Question: I have an issue reading '.srt' file, whenever I am trying to read the file one by one and saving it in an arrayList to update the information to a jtable, the file is giving me only the first elements of the part of the file I need, but this is not the true issue the issue is the file is reading all the elements then add all the elements to one place I think in the array the following is code and input/output
'''
public static ArrayList<String> getFileEndingTime() {
ArrayList<String> Lines = new ArrayList<String>();
String file = "tra.srt";
BufferedReader br = null;
try {
br = new BufferedReader(new FileReader(file));
String line;
while((line = br.readLine()) != null) {
if (line.indexOf(':') != -1 && line.indexOf(',') != -1 && line.indexOf('0') != -1) {
//line.substring(18, 29);
Lines.add(line.substring(18, 29));
System.out.println(Lines);
}
}
}
catch(IOException ex) {
System.err.println(ex);
}
return Lines;
}
'''
the input is the same as the output but it should not read the file from the beginning every time because of that all the column in the JTable have only the value [0:00:04,080]
i think the right output is in order from top to down
'''
0:00:04,080
0:00:07,040
0:00:12,160
'''
the output
'''
[0:00:04,080]
[0:00:04,080, 0:00:07,040]
[0:00:04,080, 0:00:07,040, 0:00:12,160]
[0:00:04,080, 0:00:07,040, 0:00:12,160, 0:00:13,720]
[0:00:04,080, 0:00:07,040, 0:00:12,160, 0:00:13,720, 0:00:16,800]
[0:00:04,080, 0:00:07,040, 0:00:12,160, 0:00:13,720, 0:00:16,800, 0:00:19,960]
'''
file look like this
'''
1
00:00:01,600 --> 00:00:04,080
<b>Mr Magnussen, please state your
full name for the record.</b>
2
00:00:04,080 --> 00:00:07,040
Charles Augustus Magnussen.
3
00:00:08,960 --> 00:00:12,160
how would you describe your
influence over the Prime Minister?
'''
the output in the JTable all this in one cell
'''
[0:00:04,080, 0:00:07,040, 0:00:12,160, 0:00:13,720, 0:00:16,800, 0:00:19,960, 0:00:21,440, 0:00:28,520, 0:00:30,320, 0:00:32,920, 0:00:35,720, 0:00:39,400, 0:00:41,880, 0:00:45,640, 0:00:49,160, 0:00:54,800, 0:00:56,760, 0:01:00,160, 0:01:03,240, 0:01:05,360, 0:01:08,920, 0:01:11,600, 0:01:14,480, 0:01:15,680, 0:01:30,160, 0:02:45,120, 0:02:56,720, 0:02:58,760, 0:03:02,600, 0:03:04,040, 0:03:07,360, 0:03:12,400, 0:03:13,800, 0:03:16,360, 0:03:18,320, 0:03:20,480, 0:03:22,400, 0:03:27,320, 0:03:29,320, 0:03:30,760, 0:03:34,480, 0:03:40,240, 0:03:41,880, 0:03:44,720, 0:03:46,680, 0:03:48,840, 0:03:51,720, 0:03:53,440, 0:03:56,200, 0:03:57,880, 0:04:00,640, 0:04:01,960, 0:04:04,720, 0:04:07,800, 0:04:10,680, 0:04:12,080, 0:04:18,720, 0:04:21,560, 0:04:27,120, 0:04:28,960, 0:04:32,720, 0:04:37,800, 0:04:39,200, 0:04:41,360, 0:04:43,760, 0:04:45,440, 0:04:47,000, 0:04:49,320, 0:04:50,480, 0:04:52,520, 0:05:06,720, 0:05:14,160, 0:05:23,720, 0:05:25,120, 0:05:36,320, 0:05:38,920, 0:05:40,040, 0:05:42,840, 0:05:45,800, 0:05:48,120, 0:05:51,160, 0:05:52,760, 0:05:57,000, 0:06:00,480, 0:06:03,920, 0:06:06,080, 0:06:48,200, 0:06:50,600, 0:06:52,160, 0:06:55,240, 0:07:04,000, 0:07:08,080, 0:07:09,560, 0:07:11,600, 0:07:15,200, 0:07:16,520, 0:07:22,240, 0:07:25,760, 0:07:27,000, 0:07:28,880, 0:07:31,000, 0:07:33,960, 0:07:36,040, 0:07:37,760, 0:07:42,280, 0:07:47,240, 0:07:50,560, 0:07:54,280, 0:07:57,400, 0:07:58,800, 0:08:01,160, 0:08:03,400, 0:08:06,040, 0:08:08,560, 0:08:10,360, 0:08:12,360, 0:08:15,160, 0:08:17,160, 0:08:18,760, 0:08:29,880, 0:08:33,000, 0:08:35,000, 0:08:37,520, 0:08:39,320, 0:08:42,400, 0:08:43,880, 0:08:48,360, 0:08:53,160, 0:08:57,960, 0:09:02,480, 0:09:04,000, 0:09:07,440, 0:09:10,280, 0:09:13,120, 0:09:14,560, 0:09:17,960, 0:09:21,000, 0:09:23,520, 0:09:30,160, 0:09:31,640, 0:09:37,480, 0:09:40,360, 0:09:41,920, 0:09:43,240, 0:09:46,920, 0:09:49,000, 0:09:51,000, 0:09:53,120, 0:09:56,240, 0:09:58,480, 0:10:01,960, 0:10:03,480, 0:10:06,240, 0:10:20,560, 0:10:23,920, 0:10:30,080, 0:10:33,760, 0:10:35,200, 0:10:37,840, 0:10:40,240, 0:10:42,920, 0:10:45,280, 0:10:49,680, 0:10:54,440, 0:11:00,720, 0:11:03,760, 0:11:05,160, 0:11:07,680, 0:11:09,120, 0:11:10,960, 0:11:13,480, 0:11:15,400, 0:11:17,640, 0:11:20,040, 0:11:28,840, 0:11:32,360, 0:11:36,800, 0:11:39,560, 0:11:41,720, 0:11:43,240, 0:11:46,200, 0:11:49,400, 0:12:02,840, 0:12:05,120, 0:12:17,320, 0:12:19,440, 0:12:20,720, 0:12:24,160, 0:12:27,520, 0:12:29,960, 0:12:32,240, 0:12:34,200, 0:12:36,200, 0:12:39,040, 0:12:41,000, 0:12:43,520, 0:12:45,720, 0:12:48,360, 0:12:50,880, 0:12:54,680, 0:12:58,760, 0:13:01,440, 0:13:05,720, 0:13:07,640, 0:13:11,960, 0:13:14,440, 0:13:16,960, 0:13:19,280, 0:13:22,560, 0:13:25,320, 0:13:28,760, 0:13:32,480, 0:13:34,880, 0:13:36,400, 0:13:42,200, 0:13:43,920, 0:13:45,560, 0:13:48,280, 0:13:50,280, 0:13:51,400, 0:13:56,480, 0:13:58,760, 0:14:03,560, 0:14:05,760, 0:14:08,320, 0:14:11,280, 0:14:15,360, 0:14:21,240, 0:14:24,640, 0:14:26,920, 0:14:30,160, 0:14:33,600, 0:14:36,000, 0:14:38,560, 0:14:44,440, 0:14:46,640, 0:14:48,320, 0:14:51,760, 0:14:55,160, 0:15:00,880, 0:15:02,920, 0:15:06,680, 0:15:10,720, 0:15:13,080, 0:15:15,800, 0:15:17,640, 0:15:20,800, 0:15:28,200, 0:15:31,960, 0:15:35,560, 0:15:38,200, 0:15:41,360, 0:15:43,480, 0:15:45,040, 0:15:48,760, 0:15:51,000, 0:15:52,400, 0:15:55,720, 0:15:57,680, 0:15:59,280, 0:16:02,200, 0:16:05,440, 0:16:08,760, 0:16:11,920, 0:16:13,400, 0:16:17,040, 0:16:19,760, 0:16:22,240, 0:16:27,520, 0:16:29,640, 0:16:31,560, 0:16:34,000, 0:16:42,120, 0:16:44,560, 0:16:47,240, 0:16:50,160, 0:16:54,120, 0:16:56,960, 0:17:02,160, 0:17:07,120, 0:17:08,720, 0:17:11,720, 0:17:13,480, 0:17:15,400, 0:17:17,640, 0:17:19,960, 0:17:22,840, 0:17:24,440, 0:17:30,680, 0:17:32,880, 0:17:34,040, 0:17:38,840, 0:17:40,680, 0:17:43,040, 0:17:45,640, 0:17:49,680, 0:17:53,160, 0:18:04,280, 0:18:07,200, 0:18:09,840, 0:18:12,840, 0:18:15,640, 0:18:18,400, 0:18:19,720, 0:18:23,040, 0:18:36,560, 0:18:37,680, 0:18:40,840, 0:18:43,240, 0:18:45,400, 0:18:48,520, 0:18:51,640, 0:18:52,880, 0:18:54,440, 0:18:55,640, 0:18:57,760, 0:18:59,200, 0:19:02,840, 0:19:05,360, 0:19:08,320, 0:19:10,400, 0:19:13,280, 0:19:15,240, 0:19:21,120, 0:19:26,400, 0:19:29,560, 0:19:33,520, 0:19:35,880, 0:19:37,280, 0:19:45,560, 0:19:49,200, 0:19:51,000, 0:19:54,920, 0:20:00,360, 0:20:04,880, 0:20:07,160, 0:20:12,000, 0:20:15,120, 0:20:16,480, 0:20:19,600, 0:20:22,400, 0:20:27,280, 0:20:29,080, 0:20:31,920, 0:20:33,040, 0:20:37,840, 0:20:40,120, 0:20:42,520, 0:20:46,280, 0:20:49,480, 0:20:52,400, 0:20:55,560, 0:20:57,280, 0:20:59,920, 0:21:04,080, 0:21:07,240, 0:21:09,760, 0:21:13,000, 0:21:14,920, 0:21:16,600, 0:21:20,040, 0:21:26,080, 0:21:28,920, 0:21:30,960, 0:21:40,760, 0:21:48,560, 0:21:50,280, 0:21:52,840, 0:21:55,880, 0:22:00,440, 0:22:03,920, 0:22:06,560, 0:22:11,520, 0:22:13,480, 0:22:15,280, 0:22:18,600, 0:22:21,720, 0:22:23,360, 0:22:25,560, 0:22:28,480, 0:22:31,840, 0:22:37,160, 0:22:38,880, 0:22:41,640, 0:22:43,760, 0:22:45,680, 0:22:48,480, 0:22:51,160, 0:22:53,040, 0:22:56,960, 0:22:59,920, 0:23:01,640, 0:23:09,080, 0:23:19,760, 0:23:23,520, 0:23:25,800, 0:23:27,120, 0:23:33,120, 0:23:34,720, 0:23:35,800, 0:23:44,400, 0:23:46,440, 0:23:49,280, 0:23:50,960, 0:23:57,200, 0:23:58,600, 0:24:07,080, 0:24:14,520, 0:24:16,600, 0:24:19,400, 0:24:23,760, 0:24:26,880, 0:24:32,880, 0:24:34,520, 0:24:38,080, 0:24:39,960, 0:24:44,840, 0:24:49,200, 0:24:55,480, 0:24:57,160, 0:25:01,040, 0:25:04,080, 0:25:08,120, 0:25:11,160, 0:25:15,560, 0:25:18,440, 0:25:21,160, 0:25:27,160, 0:25:28,560, 0:25:33,640, 0:25:35,480, 0:25:37,080, 0:25:44,120, 0:25:49,400, 0:25:52,560, 0:25:56,480, 0:26:02,440, 0:26:04,960, 0:26:09,520, 0:26:11,320, 0:26:14,720, 0:26:18,240, 0:26:24,880, 0:26:27,360, 0:26:33,320, 0:26:34,600, 0:26:38,880, 0:26:40,840, 0:26:45,040, 0:26:52,360, 0:26:55,320, 0:26:59,360, 0:27:01,760, 0:27:05,400, 0:27:07,560, 0:27:11,120, 0:27:13,800, 0:27:17,720, 0:27:21,920, 0:27:25,120, 0:27:28,000, 0:27:30,240, 0:27:31,480, 0:27:35,080, 0:27:37,840, 0:27:41,000, 0:27:44,080, 0:27:49,040, 0:27:54,200, 0:28:10,880, 0:28:14,520, 0:28:16,520, 0:28:23,960, 0:28:26,560, 0:28:29,200, 0:28:33,480, 0:28:36,560, 0:28:40,120, 0:28:42,320, 0:28:46,000, 0:28:48,320, 0:28:50,960, 0:28:55,800, 0:28:59,400, 0:29:01,480, 0:29:05,120, 0:29:07,960, 0:29:10,760, 0:29:13,600, 0:29:16,160, 0:29:18,880, 0:29:21,680, 0:29:23,440, 0:29:25,920, 0:29:27,880, 0:29:32,000, 0:29:35,120, 0:29:37,440, 0:29:39,640, 0:29:42,720, 0:29:50,120, 0:29:52,320, 0:29:55,080, 0:29:59,040, 0:30:01,040, 0:30:03,680, 0:30:04,800, 0:30:10,280, 0:30:13,200, 0:30:15,960, 0:30:28,920, 0:30:30,480, 0:30:32,600, 0:30:35,880, 0:30:37,880, 0:30:41,280, 0:30:43,000, 0:31:02,040, 0:31:04,040, 0:31:08,520, 0:31:12,040, 0:31:16,600, 0:31:22,320, 0:31:25,480, 0:31:28,640, 0:31:31,440, 0:31:34,160, 0:31:44,160, 0:31:46,840, 0:31:48,160, 0:31:50,240, 0:31:52,080, 0:31:54,120, 0:31:55,760, 0:31:56,800, 0:32:00,040, 0:32:02,280, 0:32:03,520, 0:32:11,120, 0:32:12,240, 0:32:17,520, 0:32:28,160, 0:32:30,040, 0:32:33,000, 0:32:35,920, 0:32:38,880, 0:32:40,520, 0:32:45,000, 0:32:49,720, 0:32:52,960, 0:32:57,000, 0:33:08,200, 0:33:11,440, 0:33:14,720, 0:33:16,480, 0:33:20,640, 0:33:23,200, 0:33:25,320, 0:33:29,120, 0:33:33,040, 0:33:42,280, 0:33:57,320, 0:33:58,360, 0:34:00,960, 0:34:06,240, 0:34:07,960, 0:34:12,520, 0:34:15,880, 0:34:18,360, 0:34:19,960, 0:34:29,400, 0:34:31,160, 0:34:34,960, 0:34:43,960, 0:34:48,200, 0:34:50,920, 0:34:53,760, 0:34:56,680, 0:35:00,320, 0:35:04,920, 0:35:09,160, 0:35:11,840, 0:35:14,480, 0:35:18,320, 0:35:20,600, 0:35:22,960, 0:35:26,920, 0:35:29,600, 0:35:31,800, 0:35:33,360, 0:35:38,280, 0:35:40,040, 0:35:42,400, 0:35:44,560, 0:35:46,160, 0:35:48,640, 0:35:50,840, 0:35:54,280, 0:35:55,560, 0:35:57,760, 0:36:00,360, 0:36:02,600, 0:36:04,800, 0:36:11,360, 0:36:12,800, 0:36:14,320, 0:36:17,960, 0:36:20,000, 0:36:22,960, 0:36:25,200, 0:36:27,760, 0:36:31,120, 0:36:34,640, 0:36:35,960, 0:36:37,200, 0:36:54,960, 0:36:59,200, 0:37:02,160, 0:37:05,320, 0:37:06,760, 0:37:09,520, 0:37:13,920, 0:37:15,600, 0:37:22,240, 0:37:27,160, 0:37:29,760, 0:37:31,560, 0:37:33,600, 0:37:34,800, 0:37:36,720, 0:37:38,200, 0:37:41,080, 0:37:44,680, 0:37:46,360, 0:37:55,400, 0:37:58,640, 0:38:00,840, 0:38:03,120, 0:38:09,040, 0:38:13,520, 0:38:17,480, 0:38:21,280, 0:38:24,000, 0:38:32,920, 0:38:41,560, 0:38:44,720, 0:38:47,480, 0:38:51,960, 0:38:53,520, 0:38:57,080, 0:39:00,040, 0:39:01,520, 0:39:02,760, 0:39:03,880, 0:39:05,200, 0:39:06,800, 0:39:08,000, 0:39:10,240, 0:39:12,440, 0:39:15,440, 0:39:20,200, 0:39:23,720, 0:39:26,320, 0:39:30,120, 0:39:31,840, 0:39:35,080, 0:39:41,080, 0:39:44,480, 0:39:46,000, 0:39:58,720, 0:40:03,640, 0:40:05,960, 0:40:10,200, 0:40:14,280, 0:40:16,520, 0:40:19,480, 0:40:36,360, 0:40:38,000, 0:40:45,200, 0:41:37,520, 0:41:39,240, 0:41:42,600, 0:41:45,360, 0:41:46,760, 0:41:48,720, 0:41:49,960, 0:42:10,680, 0:42:14,200, 0:42:17,760, 0:42:25,000, 0:42:28,760, 0:42:32,200, 0:42:35,720, 0:42:46,040, 0:42:49,520, 0:42:51,880, 0:42:54,360, 0:42:57,560, 0:42:59,160, 0:43:01,640, 0:43:03,400, 0:43:06,560, 0:43:09,040, 0:43:10,520, 0:43:12,560, 0:43:15,320, 0:43:17,240, 0:43:19,640, 0:43:22,960, 0:43:25,040, 0:43:26,680, 0:43:30,200, 0:43:32,360, 0:43:34,560, 0:43:36,200, 0:43:38,760, 0:43:40,680, 0:43:43,000, 0:43:45,800, 0:43:47,080, 0:43:50,600, 0:43:52,160, 0:43:54,520, 0:43:56,640, 0:44:01,400, 0:44:05,560, 0:44:08,200, 0:44:10,600, 0:44:14,320, 0:44:16,840, 0:44:19,320, 0:44:22,040, 0:44:24,160, 0:44:45,520, 0:44:47,880, 0:44:49,240, 0:44:53,240, 0:44:57,720, 0:45:05,840, 0:45:16,640, 0:45:18,840, 0:45:21,040, 0:45:24,480, 0:45:31,800, 0:45:35,880, 0:45:37,560, 0:45:40,040, 0:45:44,360, 0:45:47,360, 0:45:49,000, 0:45:51,280, 0:45:53,360, 0:45:54,840, 0:45:57,120, 0:45:58,760, 0:46:04,520, 0:46:06,160, 0:46:07,440, 0:46:11,640, 0:46:13,880, 0:46:16,760, 0:46:18,720, 0:46:21,600, 0:46:25,360, 0:46:27,680, 0:46:30,160, 0:46:32,920, 0:46:37,200, 0:46:39,520, 0:46:42,520, 0:46:46,720, 0:46:50,680, 0:46:53,520, 0:46:56,080, 0:47:01,800, 0:47:06,120, 0:47:08,560, 0:47:11,880, 0:47:19,240, 0:47:20,920, 0:47:28,080, 0:47:31,400, 0:47:35,080, 0:47:42,360, 0:47:44,320, 0:47:48,080, 0:47:53,240, 0:47:56,600, 0:48:00,160, 0:48:02,240, 0:48:06,080, 0:48:08,280, 0:48:11,160, 0:48:13,600, 0:48:15,800, 0:48:16,960, 0:48:18,640, 0:48:23,120, 0:48:26,280, 0:48:28,360, 0:48:32,360, 0:48:35,240, 0:48:37,760, 0:48:40,280, 0:48:42,600, 0:48:44,440, 0:48:48,240, 0:48:54,240, 0:48:55,840, 0:48:58,800, 0:49:03,960, 0:49:07,360, 0:49:13,520, 0:49:18,000, 0:49:23,120, 0:49:27,280, 0:49:31,120, 0:49:35,800, 0:49:38,360, 0:49:41,280, 0:49:44,040, 0:49:47,600, 0:49:49,360, 0:49:51,920, 0:49:54,560, 0:49:57,000, 0:49:59,080, 0:50:01,800, 0:50:06,040, 0:50:08,360, 0:50:11,080, 0:50:14,680, 0:50:16,760, 0:50:18,280, 0:50:21,320, 0:50:37,040, 0:50:43,160, 0:50:45,200, 0:50:57,960, 0:50:59,920, 0:51:05,560, 0:51:10,960, 0:51:17,240, 0:51:21,840, 0:51:25,600, 0:51:28,240, 0:51:30,720, 0:51:35,280, 0:51:40,360, 0:51:41,560, 0:51:45,800, 0:52:04,440, 0:52:20,120, 0:52:23,000, 0:52:25,200, 0:52:28,760, 0:52:30,760, 0:52:33,640, 0:52:35,400, 0:52:37,920, 0:52:40,200, 0:52:42,920, 0:52:45,080, 0:52:46,720, 0:52:47,960, 0:52:49,640, 0:52:53,560, 0:52:57,960, 0:52:59,360, 0:53:01,080, 0:53:04,160, 0:53:06,680, 0:53:08,760, 0:53:10,600, 0:53:12,680, 0:53:14,800, 0:53:17,960, 0:53:22,600, 0:53:25,880, 0:53:32,920, 0:53:36,280, 0:53:39,360, 0:53:41,440, 0:53:43,560, 0:53:46,720, 0:53:48,800, 0:53:54,440, 0:53:56,000, 0:54:01,640, 0:54:04,360, 0:54:08,120, 0:54:12,120, 0:54:14,400, 0:54:21,040, 0:54:25,400, 0:54:27,280, 0:54:31,240, 0:54:32,720, 0:54:44,160, 0:54:47,520, 0:54:53,480, 0:55:08,200, 0:55:14,120, 0:55:16,520, 0:55:20,160, 0:55:21,680, 0:55:23,000, 0:55:27,000, 0:55:28,360, 0:55:32,440, 0:55:34,960, 0:55:37,720, 0:55:42,680, 0:55:43,720, 0:55:46,560, 0:55:49,280, 0:55:53,080, 0:55:54,640, 0:55:57,320, 0:55:59,360, 0:56:01,680, 0:56:04,080, 0:56:06,080, 0:56:08,960, 0:56:11,360, 0:56:13,880, 0:56:17,520, 0:56:19,440, 0:56:22,440, 0:56:24,080, 0:56:26,480, 0:56:30,240, 0:56:34,560, 0:56:39,440, 0:56:41,080, 0:56:43,480, 0:56:49,080, 0:56:53,600, 0:57:01,880, 0:57:05,960, 0:57:08,560, 0:57:10,520, 0:57:12,760, 0:57:16,280, 0:57:19,640, 0:57:23,360, 0:57:27,400, 0:57:32,720, 0:57:35,920, 0:57:44,120, 0:57:45,480, 0:57:47,560, 0:57:51,640, 0:57:54,000, 0:57:55,040, 0:57:59,640, 0:58:01,600, 0:58:34,440, 0:58:39,440, 0:58:45,600, 0:58:50,000, 0:59:00,280, 0:59:04,440, 0:59:10,560, 0:59:12,920, 0:59:14,840, 0:59:18,040, 0:59:20,840, 0:59:29,920, 0:59:34,240, 0:59:37,280, 0:59:38,840, 0:59:41,080, 0:59:44,000, 0:59:46,880, 0:59:49,160, 0:59:52,480, 0:59:53,840, 0:59:55,640, 0:59:58,720, 1:00:01,160, 1:00:04,240, 1:00:05,480, 1:00:09,680, 1:00:13,160, 1:00:16,840, 1:00:26,080, 1:00:30,360, 1:00:33,400, 1:00:34,680, 1:00:37,000, 1:00:39,280, 1:00:42,520, 1:00:46,000, 1:00:50,720, 1:00:55,840, 1:01:01,600, 1:01:15,800, 1:01:21,720, 1:01:25,840, 1:01:28,520, 1:01:30,640, 1:01:33,320, 1:01:43,040, 1:01:47,560, 1:01:54,680, 1:01:56,160, 1:01:57,760, 1:02:00,040, 1:02:01,560, 1:02:06,920, 1:02:09,000, 1:02:10,440, 1:02:13,600, 1:02:15,720, 1:02:18,720, 1:02:20,360, 1:02:22,080, 1:02:23,800, 1:02:26,960, 1:02:29,600, 1:02:34,200, 1:02:37,680, 1:02:39,280, 1:02:42,840, 1:02:45,000, 1:02:46,240, 1:03:01,400, 1:03:09,280, 1:03:11,360, 1:03:16,360, 1:03:24,840, 1:03:29,280, 1:03:31,920, 1:03:37,440, 1:03:42,840, 1:03:43,960, 1:03:47,480, 1:03:57,960, 1:04:03,240, 1:04:06,720, 1:04:09,520, 1:04:11,360, 1:04:19,600, 1:04:21,000, 1:04:24,000, 1:04:25,240, 1:04:29,640, 1:04:31,440, 1:04:32,680, 1:04:35,080, 1:04:40,120, 1:04:43,720, 1:04:45,200, 1:04:47,240, 1:04:49,840, 1:04:52,520, 1:04:54,440, 1:04:58,840, 1:05:01,920, 1:05:06,480, 1:05:09,680, 1:05:11,080, 1:05:12,440, 1:05:22,200, 1:05:24,240, 1:05:25,640, 1:05:30,320, 1:05:33,720, 1:05:36,520, 1:05:39,040, 1:05:43,200, 1:05:45,480, 1:05:48,720, 1:05:53,600, 1:05:54,920, 1:05:58,480, 1:06:01,720, 1:06:05,280, 1:06:09,320, 1:06:14,360, 1:06:18,120, 1:06:20,120, 1:06:27,320, 1:06:31,640, 1:06:35,200, 1:06:38,520, 1:06:41,600, 1:06:42,840, 1:06:45,360, 1:06:50,120, 1:06:56,720, 1:06:59,840, 1:07:02,200, 1:07:05,560, 1:07:06,680, 1:07:09,720, 1:07:11,000, 1:07:14,040, 1:07:24,200, 1:07:27,800, 1:07:31,120, 1:07:32,160, 1:07:38,520, 1:07:39,960, 1:07:45,760, 1:07:50,160, 1:07:52,440, 1:07:55,160, 1:07:59,800, 1:08:04,800, 1:08:08,520, 1:08:15,880, 1:08:20,720, 1:08:27,360, 1:08:34,960, 1:08:40,920, 1:08:58,160, 1:09:00,920, 1:09:14,040, 1:09:26,920, 1:09:30,520, 1:09:32,280, 1:09:33,520, 1:09:38,520, 1:09:39,880, 1:09:45,440, 1:09:54,000, 1:09:55,440, 1:09:59,720, 1:10:06,840, 1:10:08,320, 1:10:10,240, 1:10:12,640, 1:10:16,400, 1:10:19,720, 1:10:22,400, 1:10:24,800, 1:10:28,040, 1:10:31,960, 1:10:34,480, 1:11:34,520, 1:11:42,800, 1:11:44,560, 1:11:48,160, 1:11:51,080, 1:11:55,360, 1:11:58,480, 1:12:01,920, 1:12:08,240, 1:12:11,000, 1:12:15,440, 1:12:18,920, 1:12:28,720, 1:12:32,520, 1:12:36,480, 1:12:38,680, 1:12:44,800, 1:12:47,760, 1:12:50,640, 1:12:53,880, 1:12:57,760, 1:13:00,880, 1:13:06,280, 1:13:10,640, 1:13:12,160, 1:13:18,560, 1:13:21,680, 1:13:26,720, 1:13:29,360, 1:13:33,120, 1:13:37,240, 1:13:39,760, 1:13:42,400, 1:13:46,720, 1:13:59,120, 1:14:03,760, 1:14:06,680, 1:14:10,560, 1:14:14,480, 1:14:18,120, 1:14:20,720, 1:14:22,640, 1:14:27,200, 1:14:29,960, 1:14:35,520, 1:14:40,360, 1:14:44,800, 1:14:49,600, 1:14:52,480, 1:14:57,480, 1:15:00,880, 1:15:04,560, 1:15:12,160, 1:15:26,240, 1:15:29,120, 1:15:45,040, 1:15:50,120, 1:15:54,560, 1:16:00,000, 1:16:03,560, 1:16:08,640, 1:16:15,360, 1:16:22,040, 1:16:25,000, 1:16:34,280, 1:16:43,840, 1:16:48,280, 1:16:50,480, 1:16:56,560, 1:17:02,160, 1:17:13,400, 1:17:15,800, 1:17:22,880, 1:17:27,080, 1:17:28,880, 1:17:32,600, 1:17:33,720, 1:17:36,560, 1:17:41,360, 1:17:43,520, 1:17:46,240, 1:17:48,360, 1:17:51,440, 1:17:53,360, 1:17:56,240, 1:17:58,600, 1:18:00,640, 1:18:05,800, 1:18:07,600, 1:18:11,680, 1:18:14,280, 1:18:29,720, 1:18:31,160, 1:18:33,320, 1:18:36,640, 1:18:40,240, 1:18:42,600, 1:18:46,320, 1:18:55,680, 1:19:00,720, 1:19:03,800, 1:19:08,720, 1:19:21,040, 1:19:23,320, 1:19:25,480, 1:19:29,480, 1:19:34,960, 1:19:41,120, 1:19:46,520, 1:19:49,720, 1:19:53,120, 1:20:02,200, 1:20:05,280, 1:20:09,040, 1:20:12,160, 1:20:15,240, 1:20:18,400, 1:20:19,720, 1:20:22,720, 1:20:26,080, 1:20:33,280, 1:20:37,800, 1:20:50,840, 1:20:53,000, 1:20:57,240, 1:20:59,400, 1:21:01,640, 1:21:06,040, 1:21:08,960, 1:21:11,640, 1:21:12,920, 1:21:16,000, 1:21:19,840, 1:21:24,560, 1:21:28,480, 1:21:34,040, 1:21:36,160, 1:21:41,320, 1:21:43,280, 1:21:46,440, 1:21:48,560, 1:21:50,560, 1:21:53,720, 1:21:55,720, 1:21:58,600, 1:22:07,840, 1:22:38,280, 1:22:42,000, 1:22:54,160, 1:22:57,400, 1:23:00,160, 1:23:04,520, 1:23:11,200, 1:23:15,320, 1:23:16,520, 1:23:19,560, 1:23:24,440, 1:23:28,160, 1:23:31,520, 1:23:37,240, 1:23:39,160, 1:23:44,280, 1:23:59,760, 1:24:02,880, 1:24:05,000, 1:24:13,320, 1:24:15,240, 1:24:25,960, 1:24:30,000, 1:24:31,120, 1:24:33,640, 1:24:37,800, 1:24:39,200, 1:24:46,400, 1:24:49,000, 1:24:50,360, 1:24:53,400, 1:24:56,280, 1:24:58,320, 1:25:01,880, 1:25:06,120, 1:25:10,640, 1:25:14,080, 1:25:15,280, 1:25:17,720, 1:25:24,200, 1:25:26,800, 1:25:28,200, 1:25:33,400, 1:25:34,480, 1:25:39,080, 1:25:51,160, 1:25:52,600, 1:25:56,520, 1:26:02,480, 1:26:07,080, 1:26:08,280, 1:26:10,520, 1:26:12,040, 1:26:20,520, 1:27:10,200, 1:27:13,160, 1:27:18,760, 1:27:22,280, 1:27:23,840, 1:27:27,080, 1:27:28,760, 1:27:31,600, 1:27:33,080, 1:27:35,000, 1:27:38,360, 1:27:41,440, 1:27:47,600, 1:27:51,680, 1:27:54,120, 1:27:55,600, 1:27:57,800, 1:28:00,640, 1:28:02,760, 1:28:05,120, 1:28:08,720, 1:28:12,320, 1:28:13,880, 1:28:16,480, 1:28:18,360, 1:28:20,360, 1:28:24,640, 1:28:28,120, 1:29:06,480]
'''
the way of insert data to jtable
'''
Object[][] data = new Object [ReadFile.maxLine()][COLUMN];
ArrayList <String > Dumy = new ArrayList<String>() ;
//String [] countries = list.toArray(new String[list.size()]);
Dumy = ReadFile.ArraylineLengths();
for(int i = 0; i < Dumy.size(); i++)
{
data[i][0] = Dumy.get(i);
}
for(int i=0;i < ReadFile.maxLine();i++){
// data[i][0] = ReadFile.lineLengths();
data[i][1] = ReadFile.getFileStartingTime() ;
data[i][2] = ReadFile.getFileEndingTime();
data[i][3] = ReadFile.readSubtitles() ;
}
DefaultTableModel model = new DefaultTableModel(data, columnNames);
'''
the final output, all the timing in the file in one cell and it show only the first end time because the cell are not big

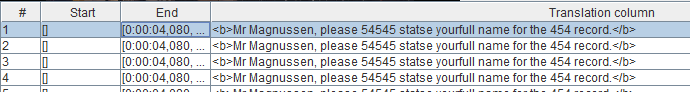
Answer: I am not really sure about what you are doing but first you should improve your detection of the line you want to find. As it is :
'''
if (line.indexOf(':') != -1 && line.indexOf(',') != -1 && line.indexOf('0') != -1)
'''
If you have a subtitle like : 'hi : Mister 007, how are you ?' your program won't work properly because it will be detected as a time line.
Maybe by adding '-->' as a pattern to find or the best would be to detect the line number and then you know it's the next line ;)
Ps : For your problem I will edit this post when I understand your problem but this link (code in PHP) seems to be pretty well done and easy to translate in Java : <URL>
By any chance is this what you want ?
'''
public static ArrayList<String> getFileEndingTime() {
ArrayList<String> Lines = new ArrayList<String>();
String file = "tra.srt";
BufferedReader br = null;
try {
br = new BufferedReader(new FileReader(file));
String line;
int i = 0;
while((line = br.readLine()) != null) {
if (line.indexOf(':') != -1 && line.indexOf(',') != -1 && line.indexOf('0') != -1) {
Lines.add(line.substring(18, 29));
System.out.println(Lines.get(i++));
}
}
}
catch(IOException ex) {
System.err.println(ex);
}
return Lines;
}
'''
output :
'''
0:00:04,080
0:00:07,040
0:00:12,160
'''
it's your code, I just changed the 'System.out.println'
your actual output is like this because it's java's way to show you an array, it shows you all the item in your array :
'''
[0:00:04,080] ==> [item1]
[0:00:04,080, 0:00:07,040] ==> [item1, item2]
[0:00:04,080, 0:00:07,040, 0:00:12,160] ==> [item1, item2, item3]
etc.
'''
UPDATE :
'''
for(int i=0;i < ReadFile.maxLine();i++){
// data[i][0] = ReadFile.lineLengths();
data[i][1] = ReadFile.getFileStartingTime() ;
data[i][2] = ReadFile.getFileEndingTime();
data[i][3] = ReadFile.readSubtitles() ;
}
'''
should become :
'''
ArrayList<String> starts = ReadFile.getFileStartingTime();
ArrayList<String> ends = ReadFile.getFileEndingTime();
ArrayList<String> subs = ReadFile.readSubtitles();
for(int i=0;i < ReadFile.maxLine();i++){
data[i][1] = starts.get(i);
data[i][2] = ends.get(i);
data[i][3] = subs.get(i);
}
'''
Hope it will solve your problem ;) don't forget to validate the answer if it works ;)